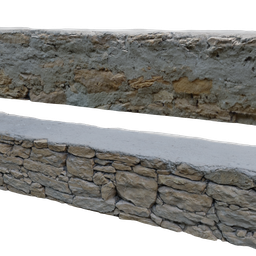
Label: architecture